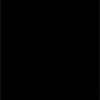
Label: dusty